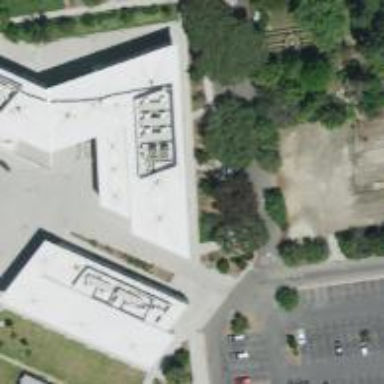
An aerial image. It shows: College building.